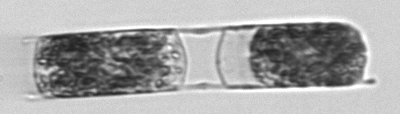
Label: Hemiaulus